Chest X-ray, AP view. Patient: 51 years old, sex M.
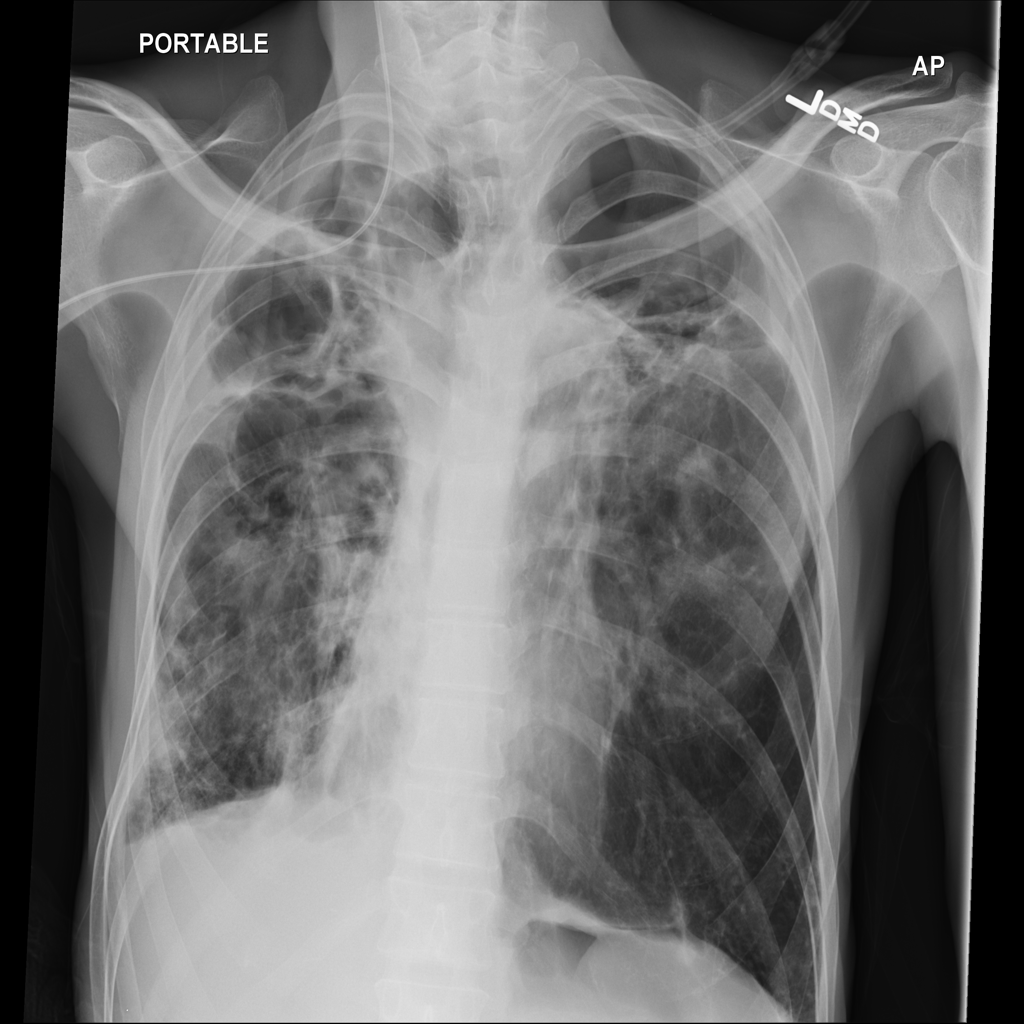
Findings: Fibrosis, Pleural_Thickening, Pneumothorax